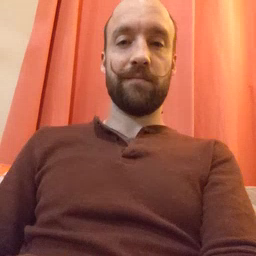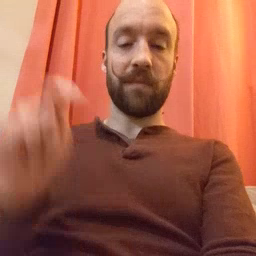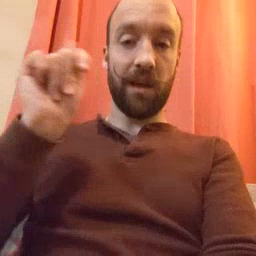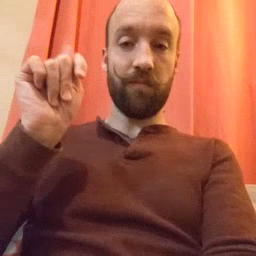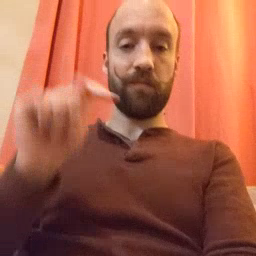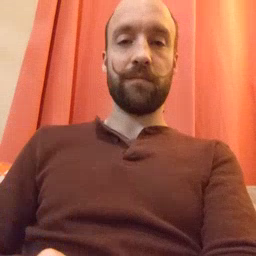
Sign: potty